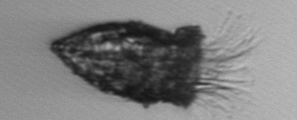
Label: Tintinnopsis